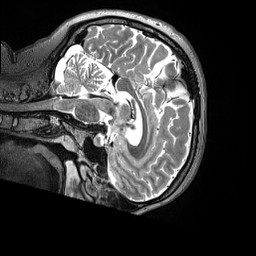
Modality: T2w
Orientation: sagittal
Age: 29
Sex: female
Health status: healthy
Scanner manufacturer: siemens
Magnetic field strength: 3 T
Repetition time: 3.2 s
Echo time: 0.563 s